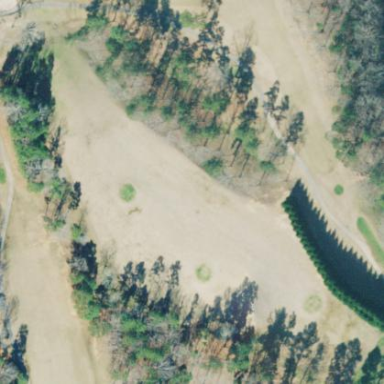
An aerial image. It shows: Grassy area used as driving range for golf.